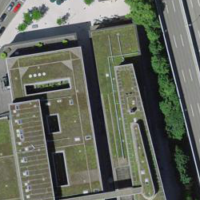
EUNIS habitat code: 57
Species observed at this site:
Chelidonium majus